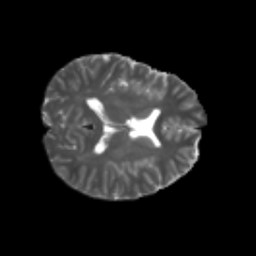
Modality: T2w
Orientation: axial
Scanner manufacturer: siemens
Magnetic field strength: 3 T
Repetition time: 4.16 s
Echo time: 0.0806 s